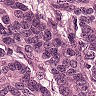
Metastatic tissue present: yes